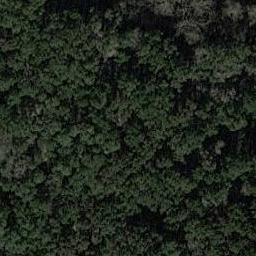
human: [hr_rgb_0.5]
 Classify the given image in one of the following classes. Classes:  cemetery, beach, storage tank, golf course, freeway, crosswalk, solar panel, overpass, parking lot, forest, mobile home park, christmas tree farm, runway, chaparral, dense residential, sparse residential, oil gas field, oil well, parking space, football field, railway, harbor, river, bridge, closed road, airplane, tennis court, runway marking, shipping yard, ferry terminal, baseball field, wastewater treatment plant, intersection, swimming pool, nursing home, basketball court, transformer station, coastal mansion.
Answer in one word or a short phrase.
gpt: forest